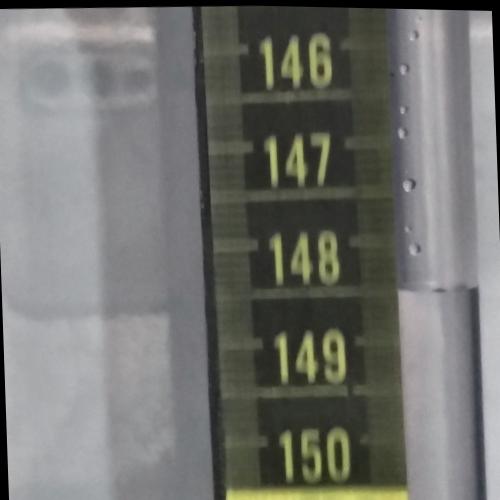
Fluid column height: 148.5 cm